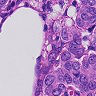
Metastatic tissue present: yes